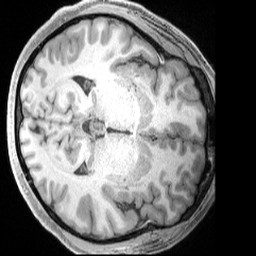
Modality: T1w
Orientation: axial
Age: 28
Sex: male
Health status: ill
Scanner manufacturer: siemens
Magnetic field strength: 3 T
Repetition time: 2.4 s
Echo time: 0.00222 s